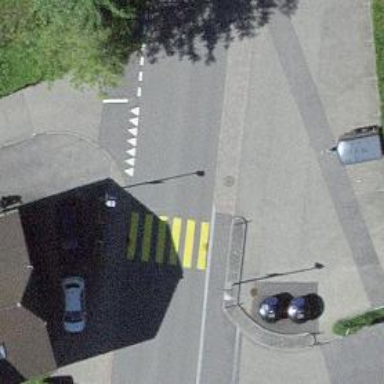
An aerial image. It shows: Zebra crossing on the road.